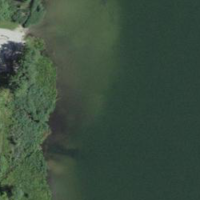
EUNIS habitat code: 14
Species observed at this site:
Cardamine pratensis
Carex hirta